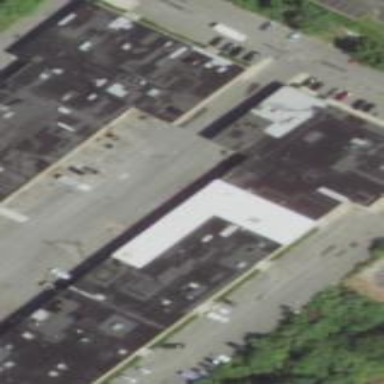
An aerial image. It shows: Commercial building.